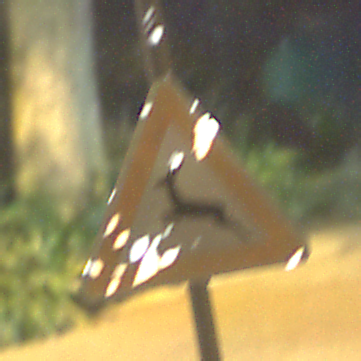
Verkehrszeichen: WildwechselRechts
Umgebung: Outdoor, Suburban
Tageszeit: Night
Wetter: PartlyCloudy
Licht: Artificial
Jahreszeit: NotSpecified
Kontrast: HighContrast